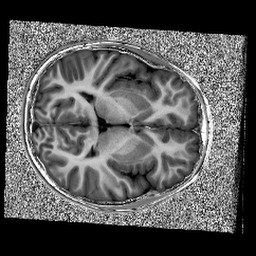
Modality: UNIT1
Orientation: axial
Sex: male
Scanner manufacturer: siemens
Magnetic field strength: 3 T
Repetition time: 5 s
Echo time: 0.00368 s